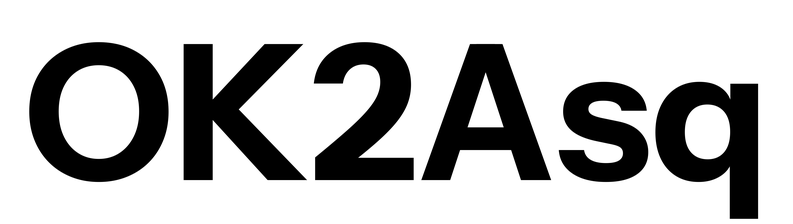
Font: InstrumentSans_Bold